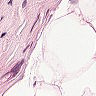
Metastatic tissue present: no